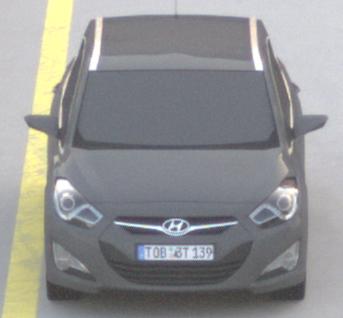
Make: Hyundai
Model: i40 Kombi 1.6 GDI
Detailed model: i40 (VF) Kombi
Model produced from: 2012/08
Model produced until: 2013/09
Doors: 5
Color: gray
Road condition: dry road
Daytime: sunrise or sunset
Contrast: low contrast